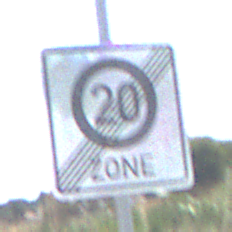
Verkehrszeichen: EndeZone20
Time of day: Midday
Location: Outdoor (Nature)
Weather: PartlyCloudy
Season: NotSpecified
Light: Natural